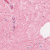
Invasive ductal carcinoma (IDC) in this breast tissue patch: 0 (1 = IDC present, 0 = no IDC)